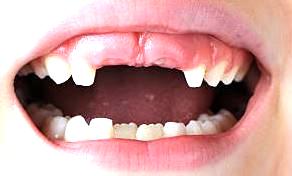
Condition: hypodontia